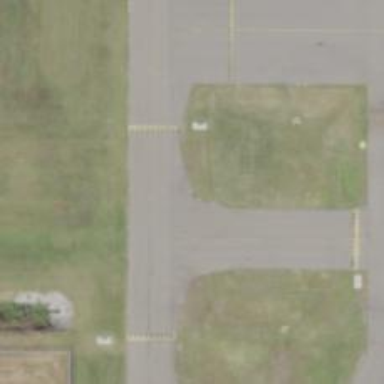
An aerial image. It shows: Image of taxiway at airport.